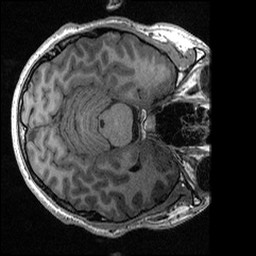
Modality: T1w
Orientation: axial
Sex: male
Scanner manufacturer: ge
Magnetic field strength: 3 T
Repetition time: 0.0064 s
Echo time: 0.00281 s